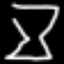
Label: hourglass